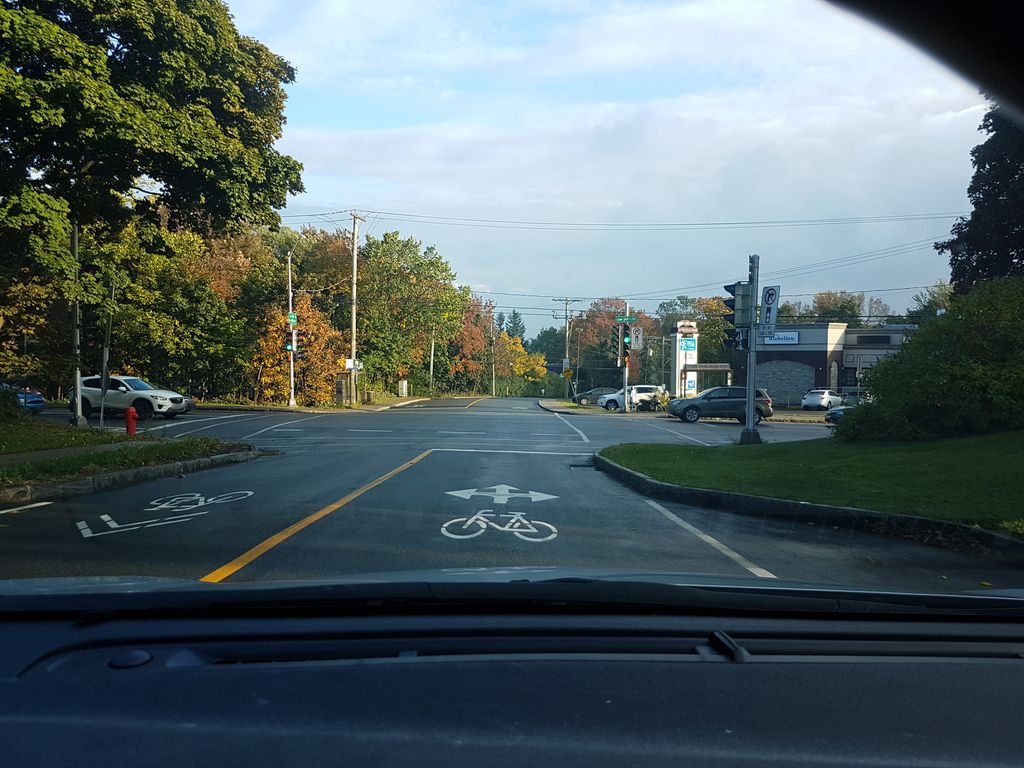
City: quebec_city